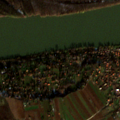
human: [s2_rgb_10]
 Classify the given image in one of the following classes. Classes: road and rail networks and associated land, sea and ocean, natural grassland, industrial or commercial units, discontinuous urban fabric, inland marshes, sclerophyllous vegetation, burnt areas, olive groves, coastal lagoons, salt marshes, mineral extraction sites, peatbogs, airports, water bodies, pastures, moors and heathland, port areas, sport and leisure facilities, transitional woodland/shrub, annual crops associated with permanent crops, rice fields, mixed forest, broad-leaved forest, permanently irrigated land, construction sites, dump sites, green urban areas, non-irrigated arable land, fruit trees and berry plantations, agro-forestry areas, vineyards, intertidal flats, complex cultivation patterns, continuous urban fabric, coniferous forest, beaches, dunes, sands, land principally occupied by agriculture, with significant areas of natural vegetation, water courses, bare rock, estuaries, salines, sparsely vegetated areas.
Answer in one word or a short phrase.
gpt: discontinuous urban fabric, non-irrigated arable land, complex cultivation patterns, land principally occupied by agriculture, with significant areas of natural vegetation, broad-leaved forest, water courses